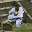
Label: 4